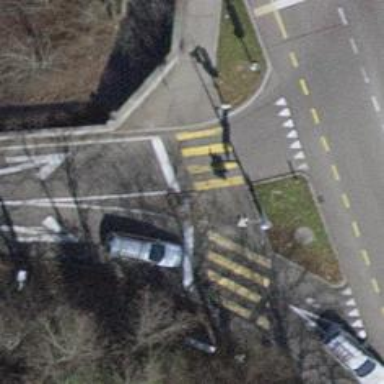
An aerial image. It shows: Traffic calming island.